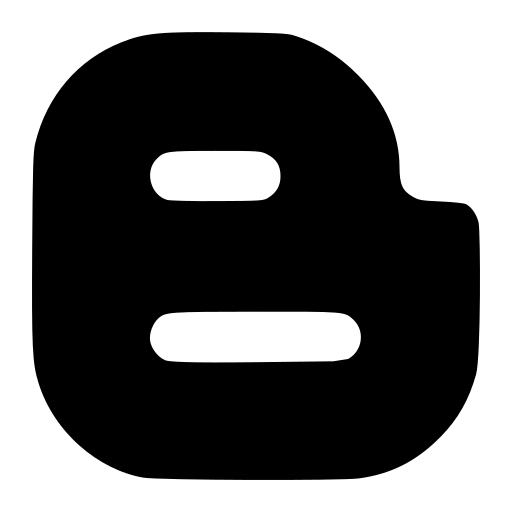
Tags: icon, FontAwesome, fa-icon, brand, blogger, b